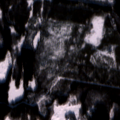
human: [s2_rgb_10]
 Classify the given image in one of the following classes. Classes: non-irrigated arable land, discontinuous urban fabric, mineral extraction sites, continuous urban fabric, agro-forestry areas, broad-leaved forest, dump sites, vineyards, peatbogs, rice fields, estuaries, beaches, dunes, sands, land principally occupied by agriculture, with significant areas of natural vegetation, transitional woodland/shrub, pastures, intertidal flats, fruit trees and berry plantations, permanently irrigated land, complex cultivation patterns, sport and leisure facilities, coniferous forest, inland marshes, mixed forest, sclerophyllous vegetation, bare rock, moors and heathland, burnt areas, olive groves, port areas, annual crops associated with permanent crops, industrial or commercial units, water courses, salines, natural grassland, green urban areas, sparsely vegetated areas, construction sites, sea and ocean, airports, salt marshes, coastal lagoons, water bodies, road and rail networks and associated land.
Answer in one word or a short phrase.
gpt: broad-leaved forest, coniferous forest, mixed forest, transitional woodland/shrub, sea and ocean